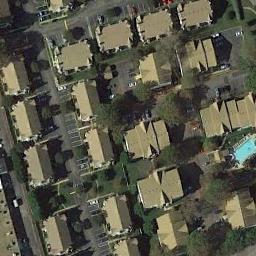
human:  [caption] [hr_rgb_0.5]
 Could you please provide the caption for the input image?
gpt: There are many roads and neatly arranged houses and trees and many vehicles in densely populated areas .

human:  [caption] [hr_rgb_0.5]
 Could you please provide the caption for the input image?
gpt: The houses are very dense .

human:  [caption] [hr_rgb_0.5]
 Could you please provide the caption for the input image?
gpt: The dense residential is next to the road and some trees .

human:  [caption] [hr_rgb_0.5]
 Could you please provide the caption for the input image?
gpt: A dense residential area has some trees and houses of the same style while one of houses has a pool .

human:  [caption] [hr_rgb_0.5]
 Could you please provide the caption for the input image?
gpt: There are many yellow buildings with trees around on dense residential area .